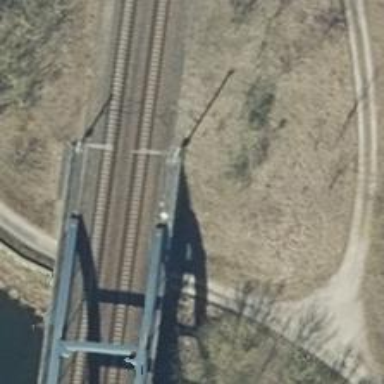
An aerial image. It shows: Bridge over electrified railway with contact lines.